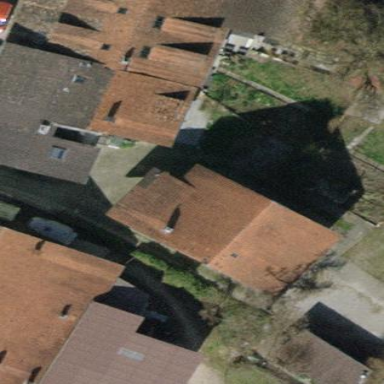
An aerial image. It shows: Garage.